Field crop: maize
Growth stage: 2
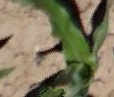
Species: maize